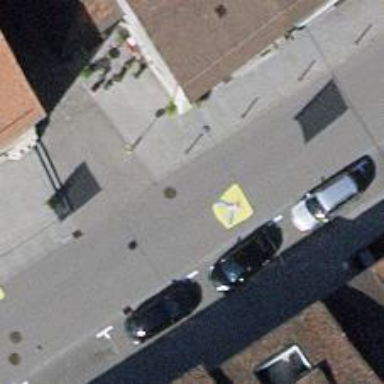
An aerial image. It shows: Bollard barrier.